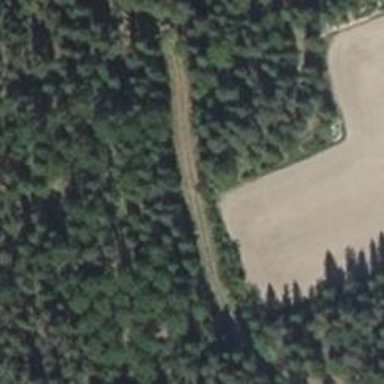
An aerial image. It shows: Unclassified road.